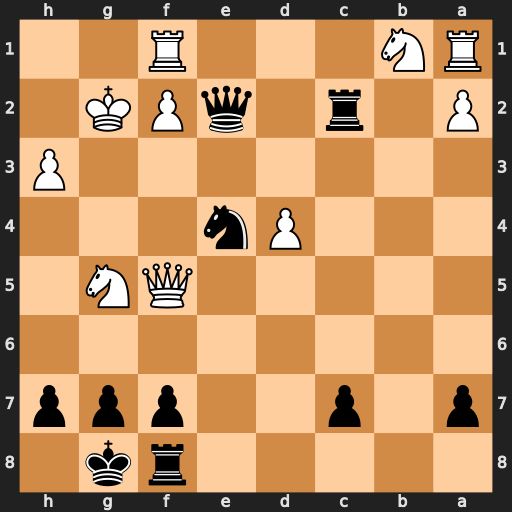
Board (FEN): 5rk1/p1p2ppp/8/5QN1/3Pn3/7P/P1r1qPK1/RN3R2
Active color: b
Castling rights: -
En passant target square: -
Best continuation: Nxg5 Qxg5 Rc6 Nc3 Rxc3